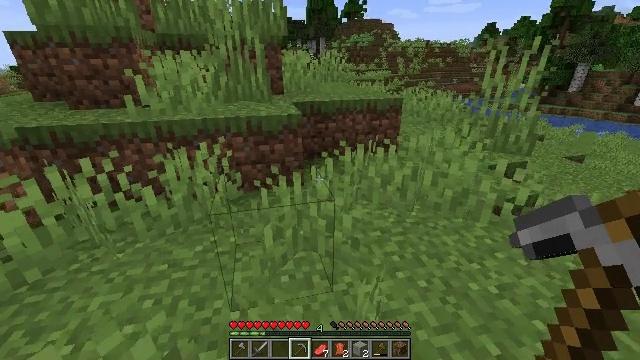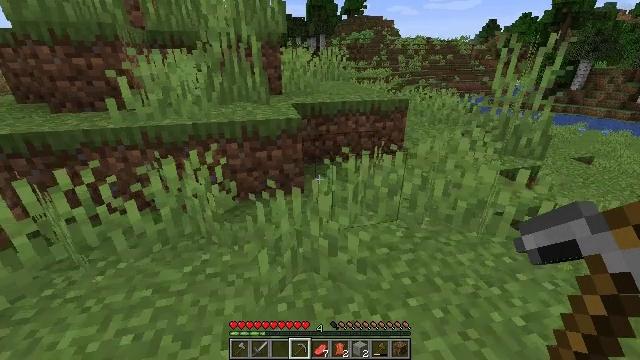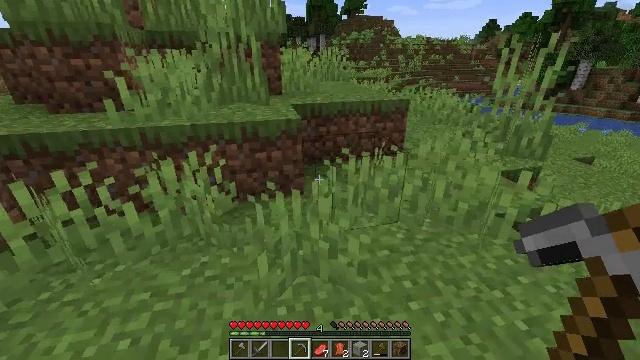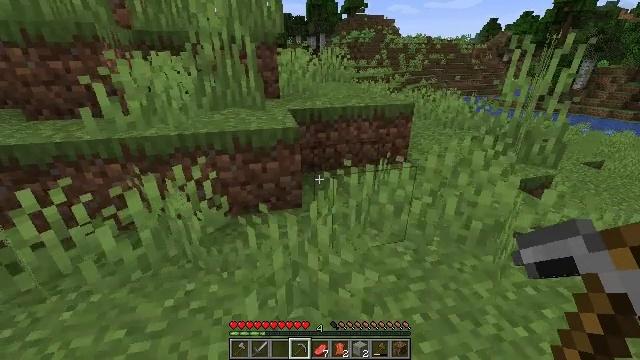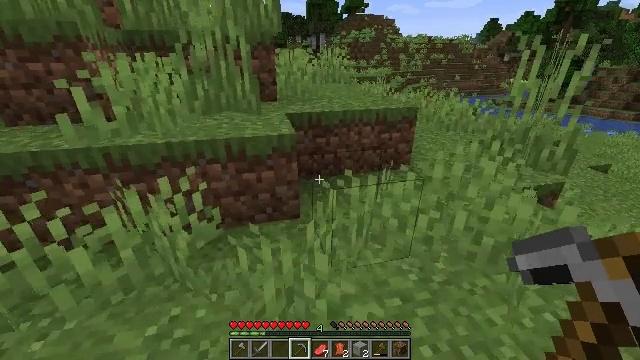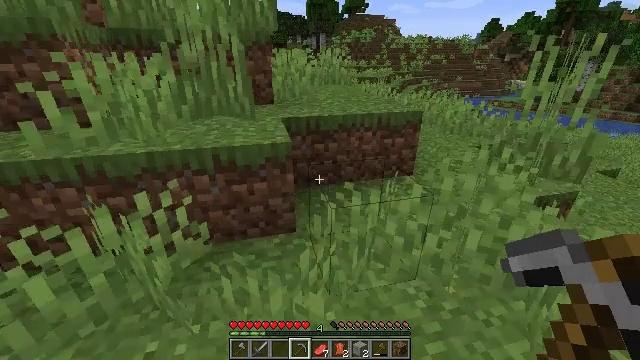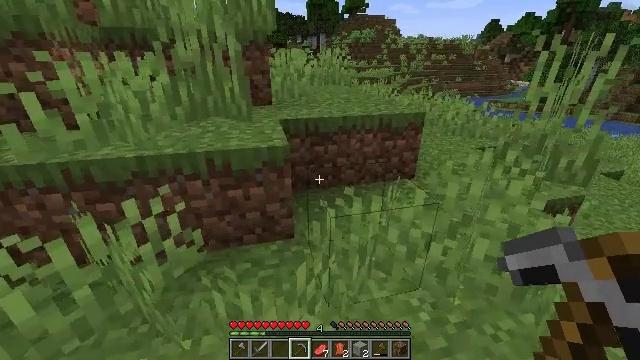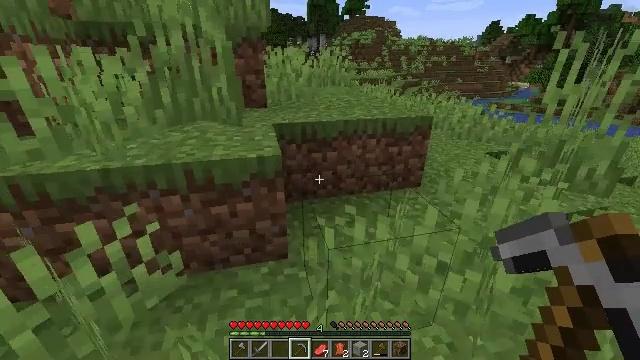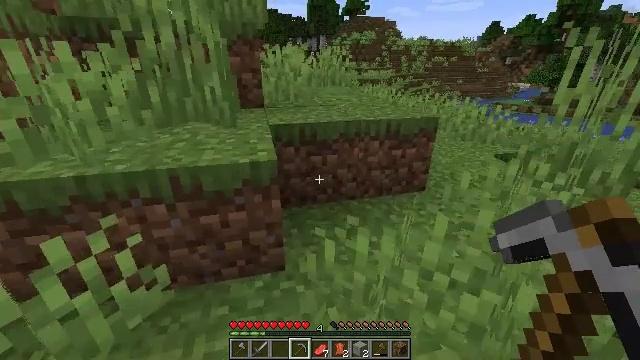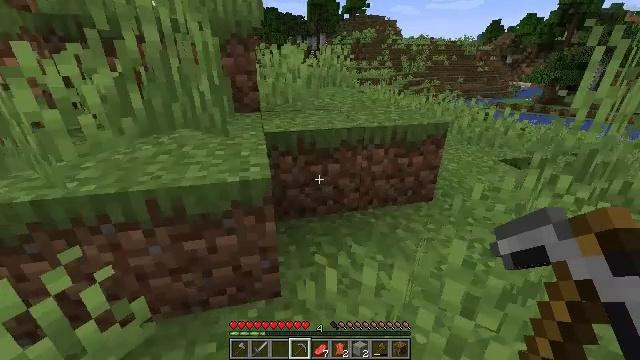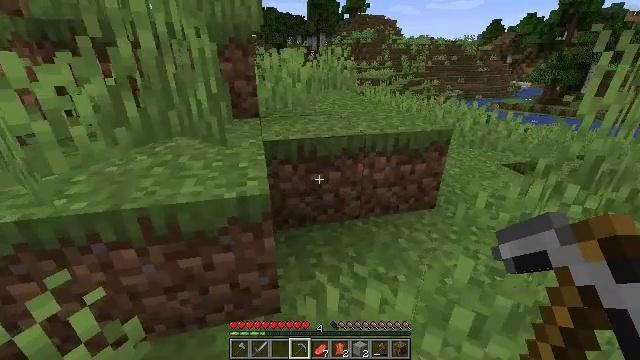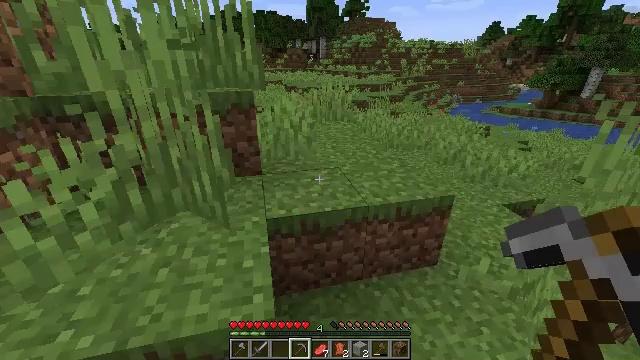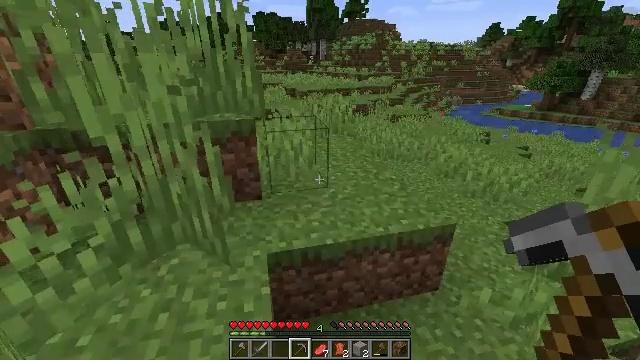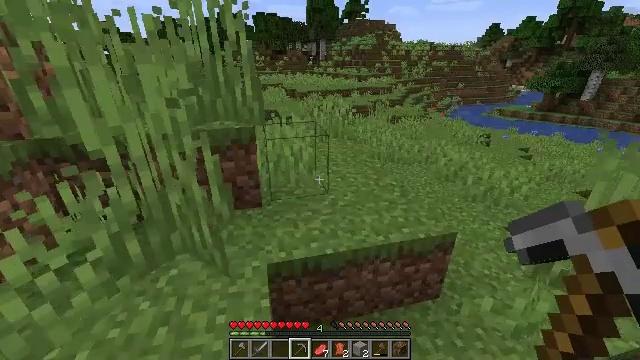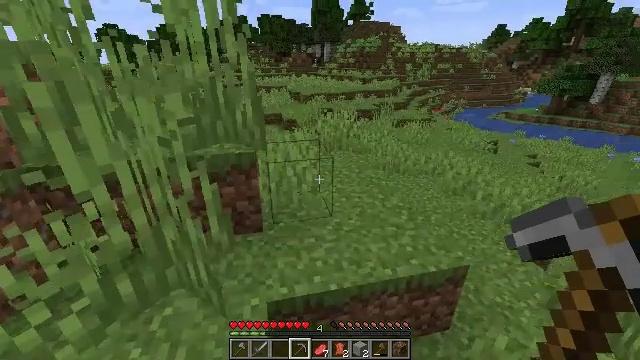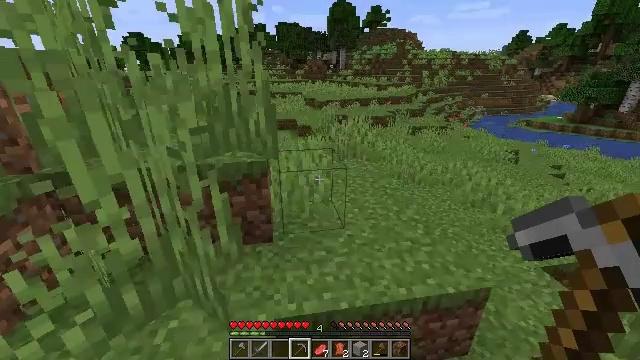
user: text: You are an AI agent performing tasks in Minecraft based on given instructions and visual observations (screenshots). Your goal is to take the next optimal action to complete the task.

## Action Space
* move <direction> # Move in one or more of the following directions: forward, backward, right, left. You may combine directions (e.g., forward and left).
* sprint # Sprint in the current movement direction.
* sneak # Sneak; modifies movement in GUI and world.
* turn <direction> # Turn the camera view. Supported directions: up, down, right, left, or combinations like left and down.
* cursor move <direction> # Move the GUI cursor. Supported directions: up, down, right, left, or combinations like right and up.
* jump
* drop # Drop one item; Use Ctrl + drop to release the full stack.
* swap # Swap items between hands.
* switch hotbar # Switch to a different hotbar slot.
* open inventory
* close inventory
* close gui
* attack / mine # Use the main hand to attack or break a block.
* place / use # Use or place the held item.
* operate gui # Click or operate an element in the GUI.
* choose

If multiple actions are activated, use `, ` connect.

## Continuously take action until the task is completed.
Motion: motion action
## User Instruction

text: Harvest tall grass for seeds.
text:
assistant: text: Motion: move forward
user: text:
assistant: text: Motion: move forward
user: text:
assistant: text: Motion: move forward
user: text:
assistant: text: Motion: move forward
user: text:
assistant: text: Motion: move forward
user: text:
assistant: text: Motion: move forward
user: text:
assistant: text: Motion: move forward
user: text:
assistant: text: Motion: move forward
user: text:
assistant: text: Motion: move forward
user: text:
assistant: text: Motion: move forward, jump
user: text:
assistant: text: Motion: move forward, jump
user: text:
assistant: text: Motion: move forward, jump
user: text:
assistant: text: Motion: move forward, jump
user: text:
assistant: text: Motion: move forward, jump
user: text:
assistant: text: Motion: move forward, turn left and up
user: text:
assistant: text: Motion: move forward, turn left and up
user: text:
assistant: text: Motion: move forward
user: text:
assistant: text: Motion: move forward
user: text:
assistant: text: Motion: move forward, jump
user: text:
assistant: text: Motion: move forward, jump
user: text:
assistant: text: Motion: move forward, jump
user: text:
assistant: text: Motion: move forward, jump
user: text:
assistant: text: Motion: move forward, jump
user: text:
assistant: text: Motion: move forward, turn right
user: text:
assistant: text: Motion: move forward
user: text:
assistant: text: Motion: move forward
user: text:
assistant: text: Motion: move forward, turn down
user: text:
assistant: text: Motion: move forward, turn right and down
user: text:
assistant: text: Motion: move forward, turn right and down
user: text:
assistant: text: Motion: move forward, turn right and down